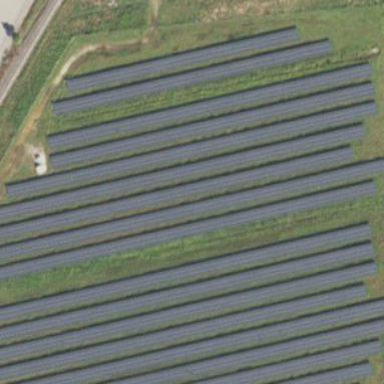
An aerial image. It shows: Solar power generator utilizing photovoltaic technology with solar photovoltaic panels.